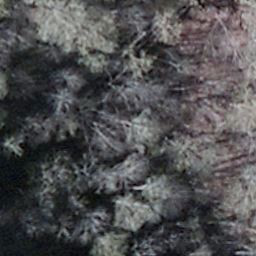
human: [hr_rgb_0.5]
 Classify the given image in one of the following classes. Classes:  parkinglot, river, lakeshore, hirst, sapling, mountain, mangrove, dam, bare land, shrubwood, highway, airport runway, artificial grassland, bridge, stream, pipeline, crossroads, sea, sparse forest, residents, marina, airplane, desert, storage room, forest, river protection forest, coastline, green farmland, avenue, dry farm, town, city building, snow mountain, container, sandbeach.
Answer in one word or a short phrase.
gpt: shrubwood